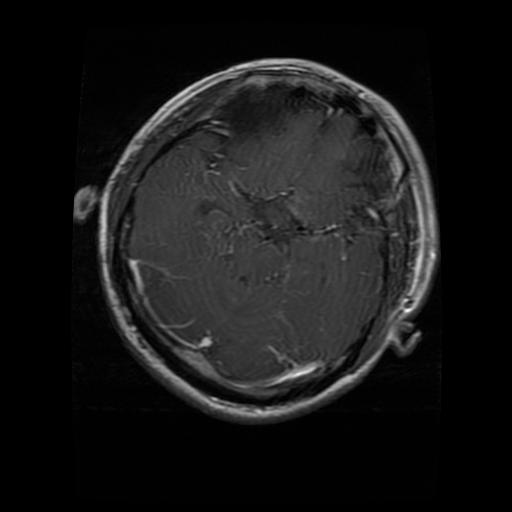
Label: glioma